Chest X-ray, PA view. Patient: 67 years old, sex M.
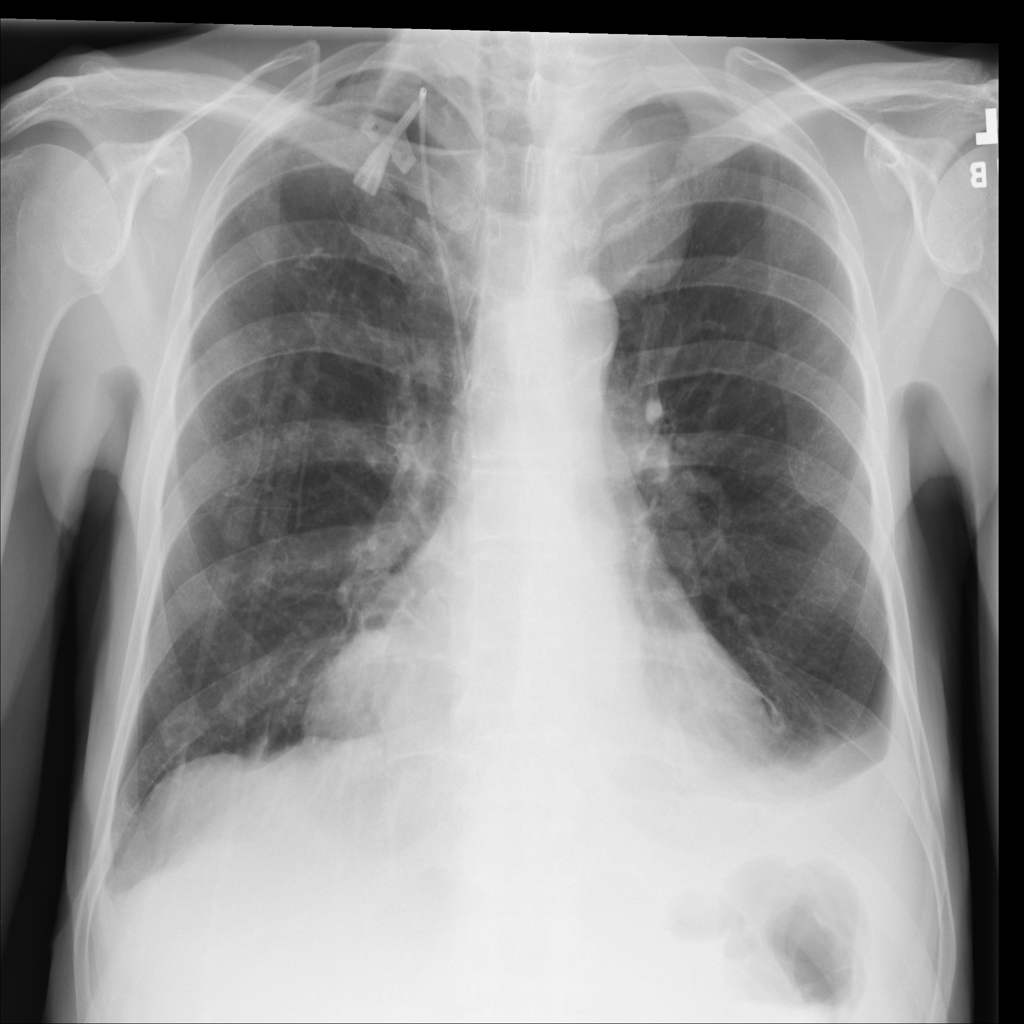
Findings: Effusion